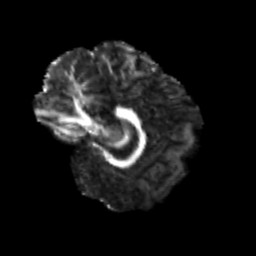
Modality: FA
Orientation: sagittal
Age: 26
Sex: female
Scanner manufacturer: siemens
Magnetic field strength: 3 T
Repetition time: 3.5 s
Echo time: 0.113 s